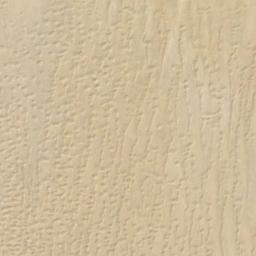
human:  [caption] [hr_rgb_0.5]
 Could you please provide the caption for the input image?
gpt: The desert is full of white sand .

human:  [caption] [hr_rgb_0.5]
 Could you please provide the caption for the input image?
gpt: There are several trees in this orange desert .

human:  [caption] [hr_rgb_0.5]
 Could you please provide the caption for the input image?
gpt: This is a yellow desert with wavy stripes .

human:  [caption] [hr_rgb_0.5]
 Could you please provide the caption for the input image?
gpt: The desert has yellow sand and some sand ripples and the desert terrain is flat .

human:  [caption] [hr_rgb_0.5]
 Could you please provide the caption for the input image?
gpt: A yellow desert with patterned stripes .